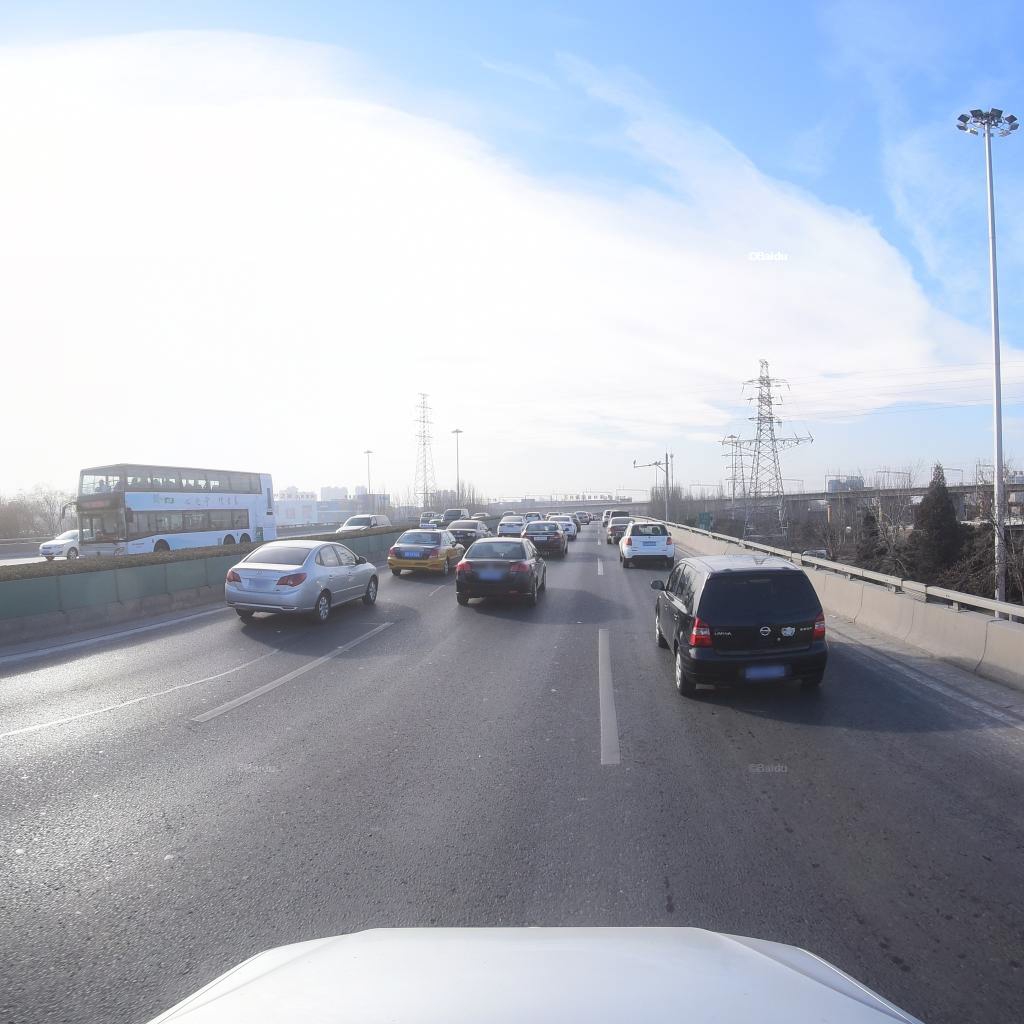
Region: Fengtai
Road damage annotations: longitudinal patch, longitudinal patch